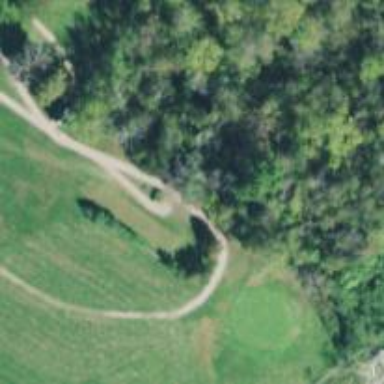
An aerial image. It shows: Path used for both walking and golf.